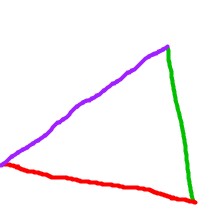
Shape: triangle